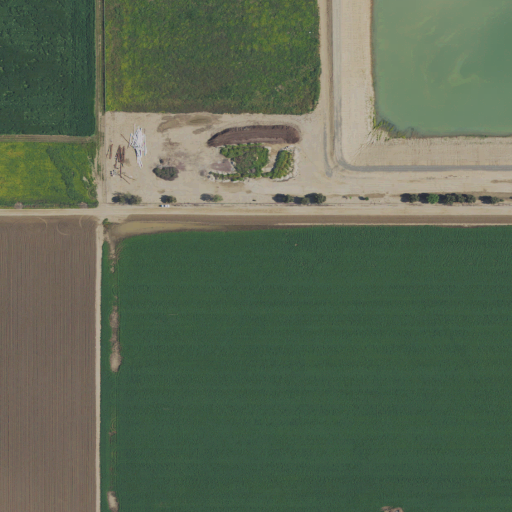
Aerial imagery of valley in California named Perris Valley containing cultivated crops, open development, and open water